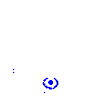
Particle: electron